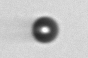
Label: bead